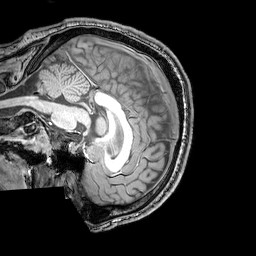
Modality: T1w
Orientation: sagittal
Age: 22
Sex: male
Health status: healthy
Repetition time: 0.081 s
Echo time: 0.037 s